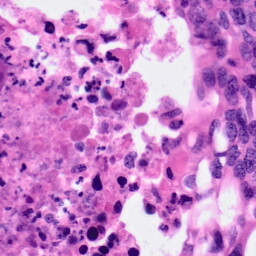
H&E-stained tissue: Pancreatic